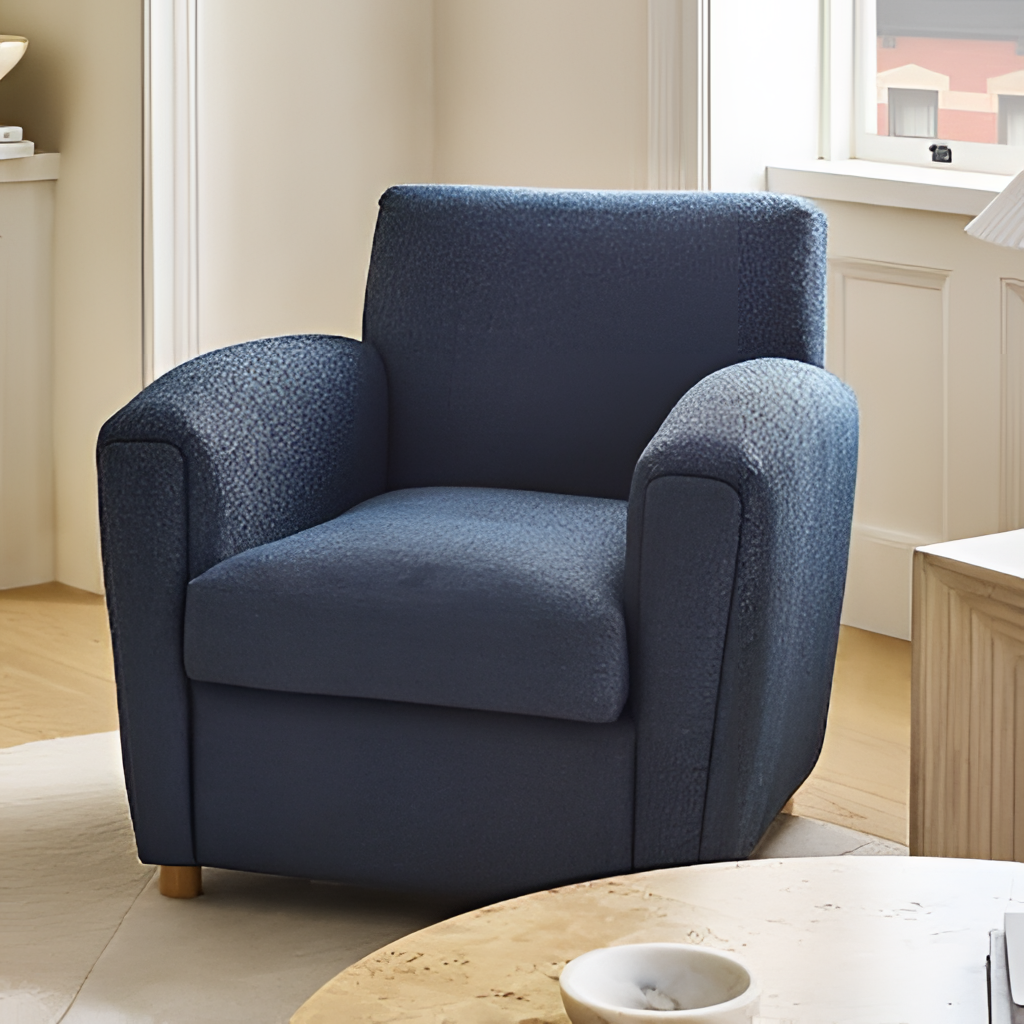
living room, blue fabric armchair, paint wallpaper, with solid pattern, modern, wood flooring, with plank pattern